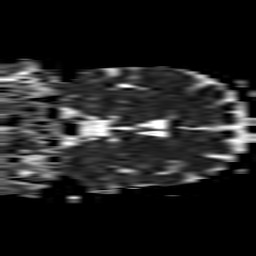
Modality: ADC
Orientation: coronal
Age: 40
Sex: female
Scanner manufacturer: philips
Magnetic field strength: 1.5 T
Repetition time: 3.506 s
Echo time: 0.07078 s